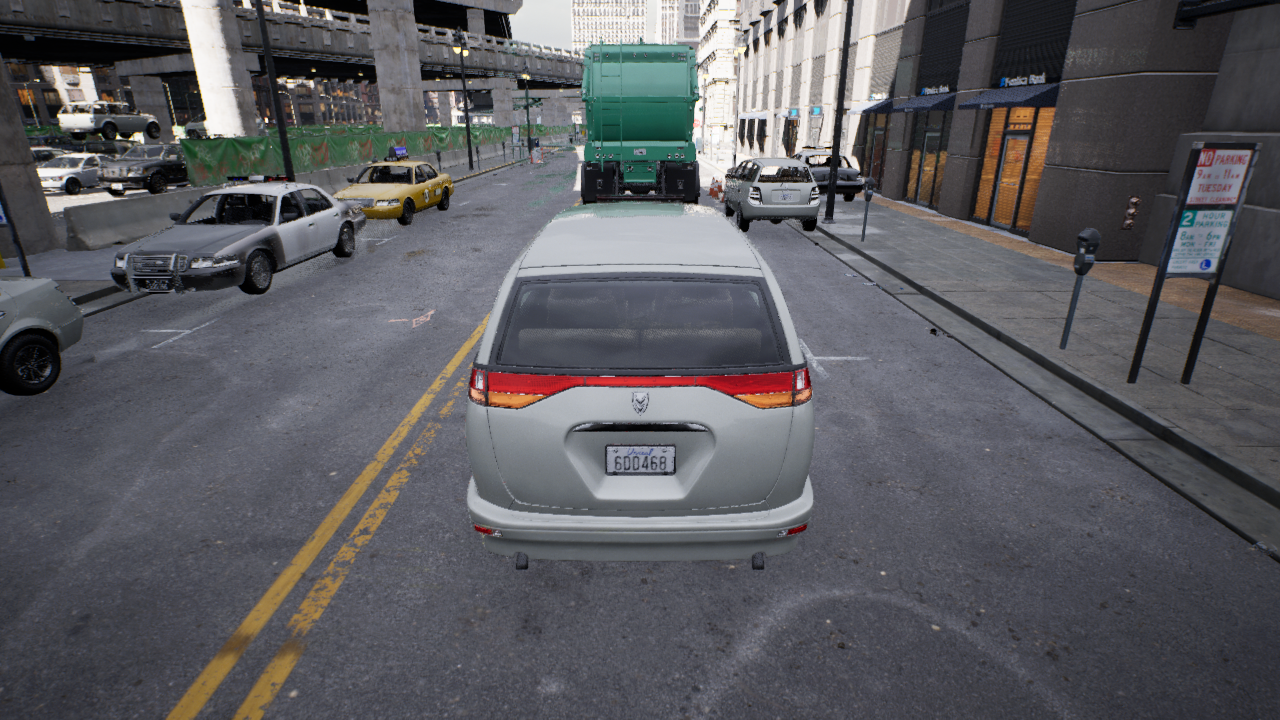
Venue: downtown
Lighting: clear day
Vehicle rig: minivan